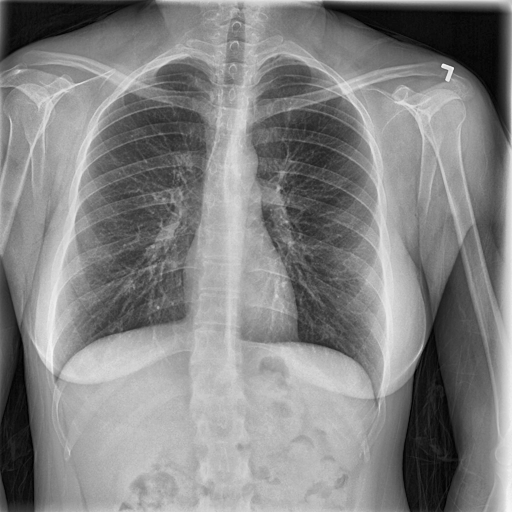
Finding: NORMAL